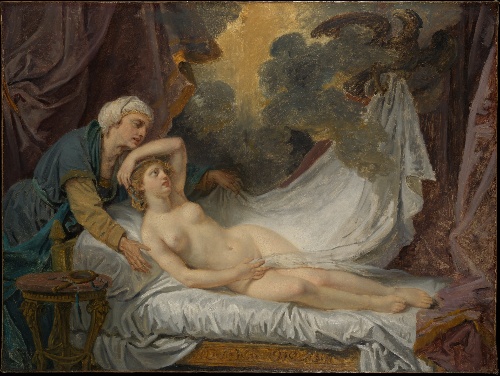
Title: Aegina Visited by Jupiter
Artist: Jean-Baptiste Greuze
Artist bio: French, Tournus 1725–1805 Paris
Date: ca. 1767–69
Object type: Painting
Classification: Paintings
Medium: Oil on canvas
Dimensions: 57 7/8 x 77 1/8 in. (147 x 195.9 cm)
Department: European Paintings
Credit line: Gift of Harry N. Abrams and Purchase, Joseph Pulitzer Bequest, Pfeiffer, Fletcher, and Rogers Funds, 1970
Accession year: 1970
Repository: Metropolitan Museum of Art, New York, NY
Tags: Jupiter|Eagles|Female Nudes|Beds